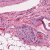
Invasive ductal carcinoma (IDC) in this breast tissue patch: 0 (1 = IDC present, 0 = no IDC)